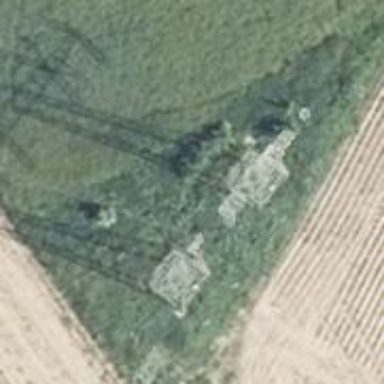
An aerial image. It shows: H-frame power tower design.